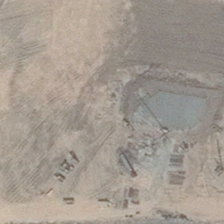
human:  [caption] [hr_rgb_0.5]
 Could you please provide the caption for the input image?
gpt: it is a piece of khaki bareland .

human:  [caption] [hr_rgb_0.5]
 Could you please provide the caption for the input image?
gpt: it is a piece of khaki bareland .

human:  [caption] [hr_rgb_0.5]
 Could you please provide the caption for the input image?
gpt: it is a piece of khaki bareland .

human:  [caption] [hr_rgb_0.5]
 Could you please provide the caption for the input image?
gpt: it is a piece of khaki bareland .

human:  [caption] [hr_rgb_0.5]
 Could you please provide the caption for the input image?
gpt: it is a piece of khaki bareland .